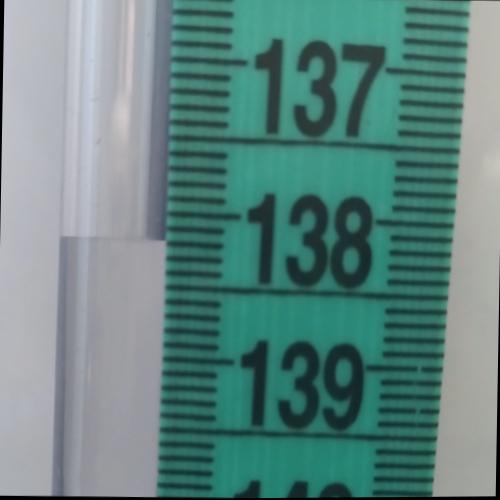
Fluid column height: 138.2 cm